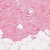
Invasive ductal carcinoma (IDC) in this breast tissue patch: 0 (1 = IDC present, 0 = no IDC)